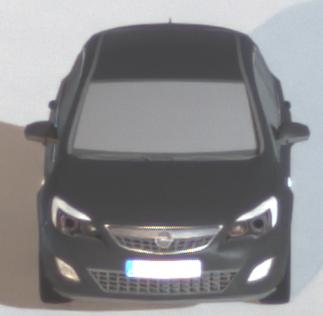
Make: Opel
Model: Astra 1.4 ecoFlex
Detailed model: Astra (J)
Model produced from: 2009/12
Model produced until: 2010/12
Doors: 5
Color: black
Road condition: dry road
Daytime: night
Contrast: high contrast